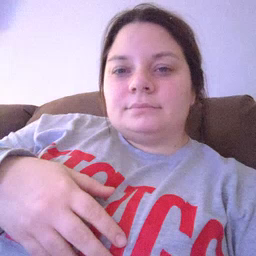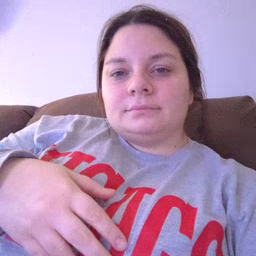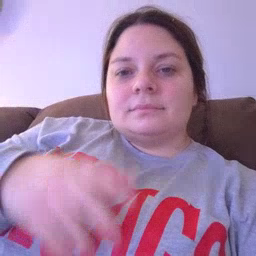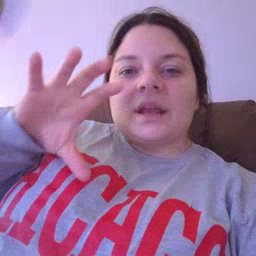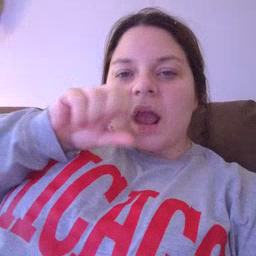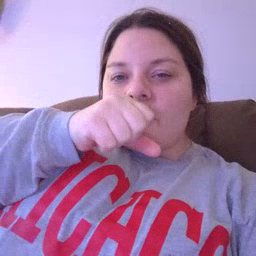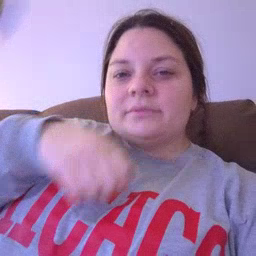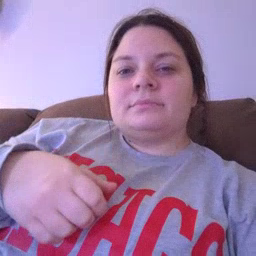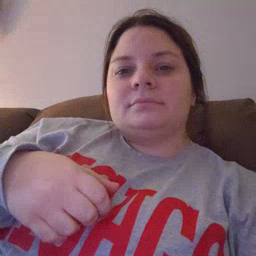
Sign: carrot